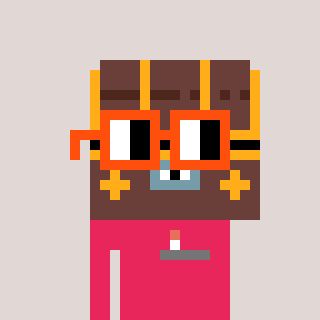
a pixel art character with square orange glasses, a treasure chest-shaped head and a redpinkish-colored body on a warm background